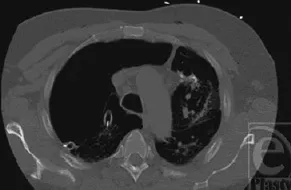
Corresponding sections after 48 hours of NPWT (c, d, respectively) demonstrate near-complete resolution of SE.
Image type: radiology (ct)